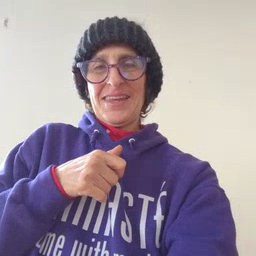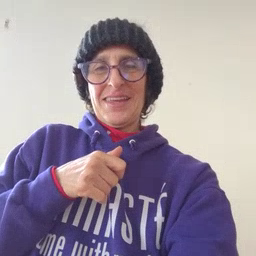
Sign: who